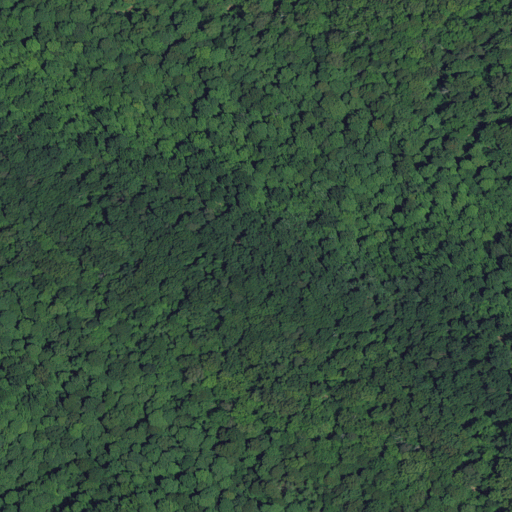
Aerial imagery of ridge(s) in Indiana named Skipsey Ridge containing only deciduous forest